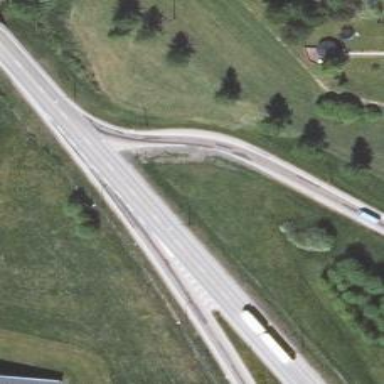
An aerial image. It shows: Motorway junction.